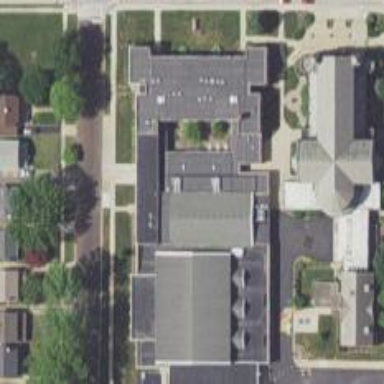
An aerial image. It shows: School.